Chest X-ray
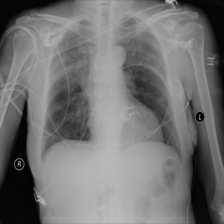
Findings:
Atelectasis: negative
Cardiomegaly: negative
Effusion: negative
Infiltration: negative
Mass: negative
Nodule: negative
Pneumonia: negative
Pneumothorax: negative
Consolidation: negative
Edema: positive
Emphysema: negative
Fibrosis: negative
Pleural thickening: negative
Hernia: negative